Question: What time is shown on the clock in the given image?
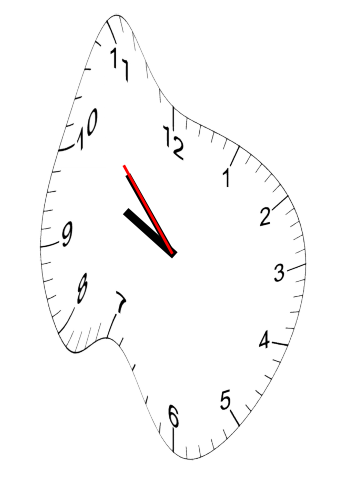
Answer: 09:52:53